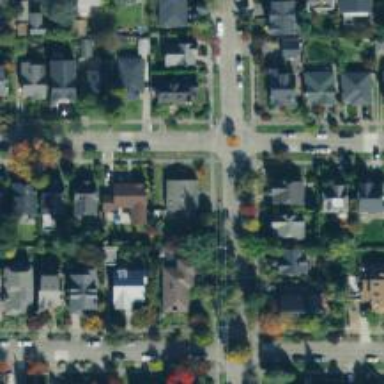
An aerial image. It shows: Residential road with separate sidewalk.